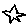
Label: star